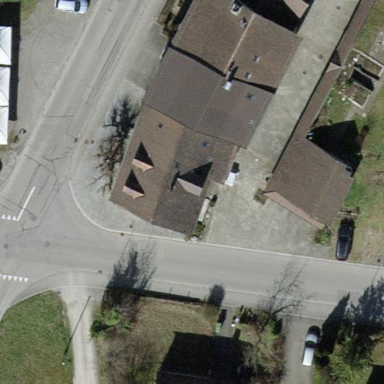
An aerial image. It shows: Gabled roof on building that houses apartments.